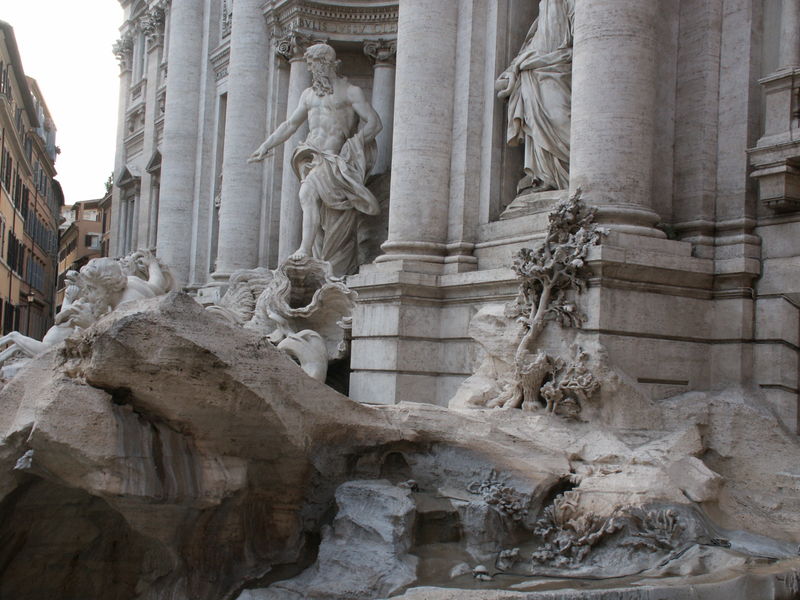
Titel: Fontana di Trevi (Trevibrunnen)
Künstler: Niccoló Salvi
Standort: Rom, Palazzo Poli (EU - I - Latium)
Schlagwörter: felsen, gestein, hand, wasser, stadt, grau, männer, säule, säulen, weiss, gebäude, haus, bart, arm, barock, falten, sockel, stein, bild, häuser, kirche, figur, gewand, pflanze, pflanzen, renaissance, brunnen, engel, putte, ranken, skulptur, statue, relief, fassade, italien, fels, giebel, figuren, column, columns, ornate, robes, white, black, figures, gray, grey, hair, windows, inschrift, brown, plant, faltenwurf, plastik, zeigen, foto, berlin, dom, strafe, rom, fries, gesims, skulpturen, statuen, sandstein, götter, gods, greek, man, mythology, rock, rocks, roman, sky, stone, tree, nymphen, grotte, building, nature, water, griechenland, street, baroque, drapes, feet, plants, putten, klassik, shadow, beard, monument, photo, sculpture, town, drapery, marble, italy, city, rome, buildings, fountain, art, statues, foot, god, chest, pool, gowns, pillar, shell, pointing, neptun, carving, poseidon, gesture, stick, photograph, sculptures, niche, fontana di trevi, trevi, bernini, pillars, carved, windo, zeuch, trevibrunnen, copernicus, di trevi, builkdings, photogrphy, ingeberto, posiden, trevibrunne